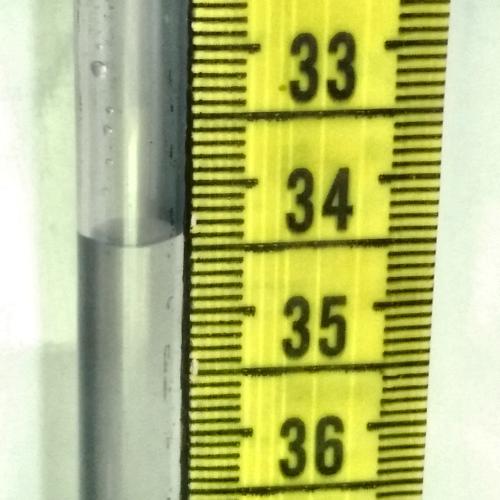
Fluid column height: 34.4 cm